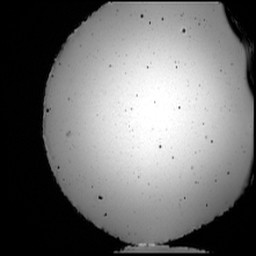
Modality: SWI
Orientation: axial
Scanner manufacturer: siemens
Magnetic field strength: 3 T
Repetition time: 0.03 s
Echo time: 0.02 s